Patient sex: M
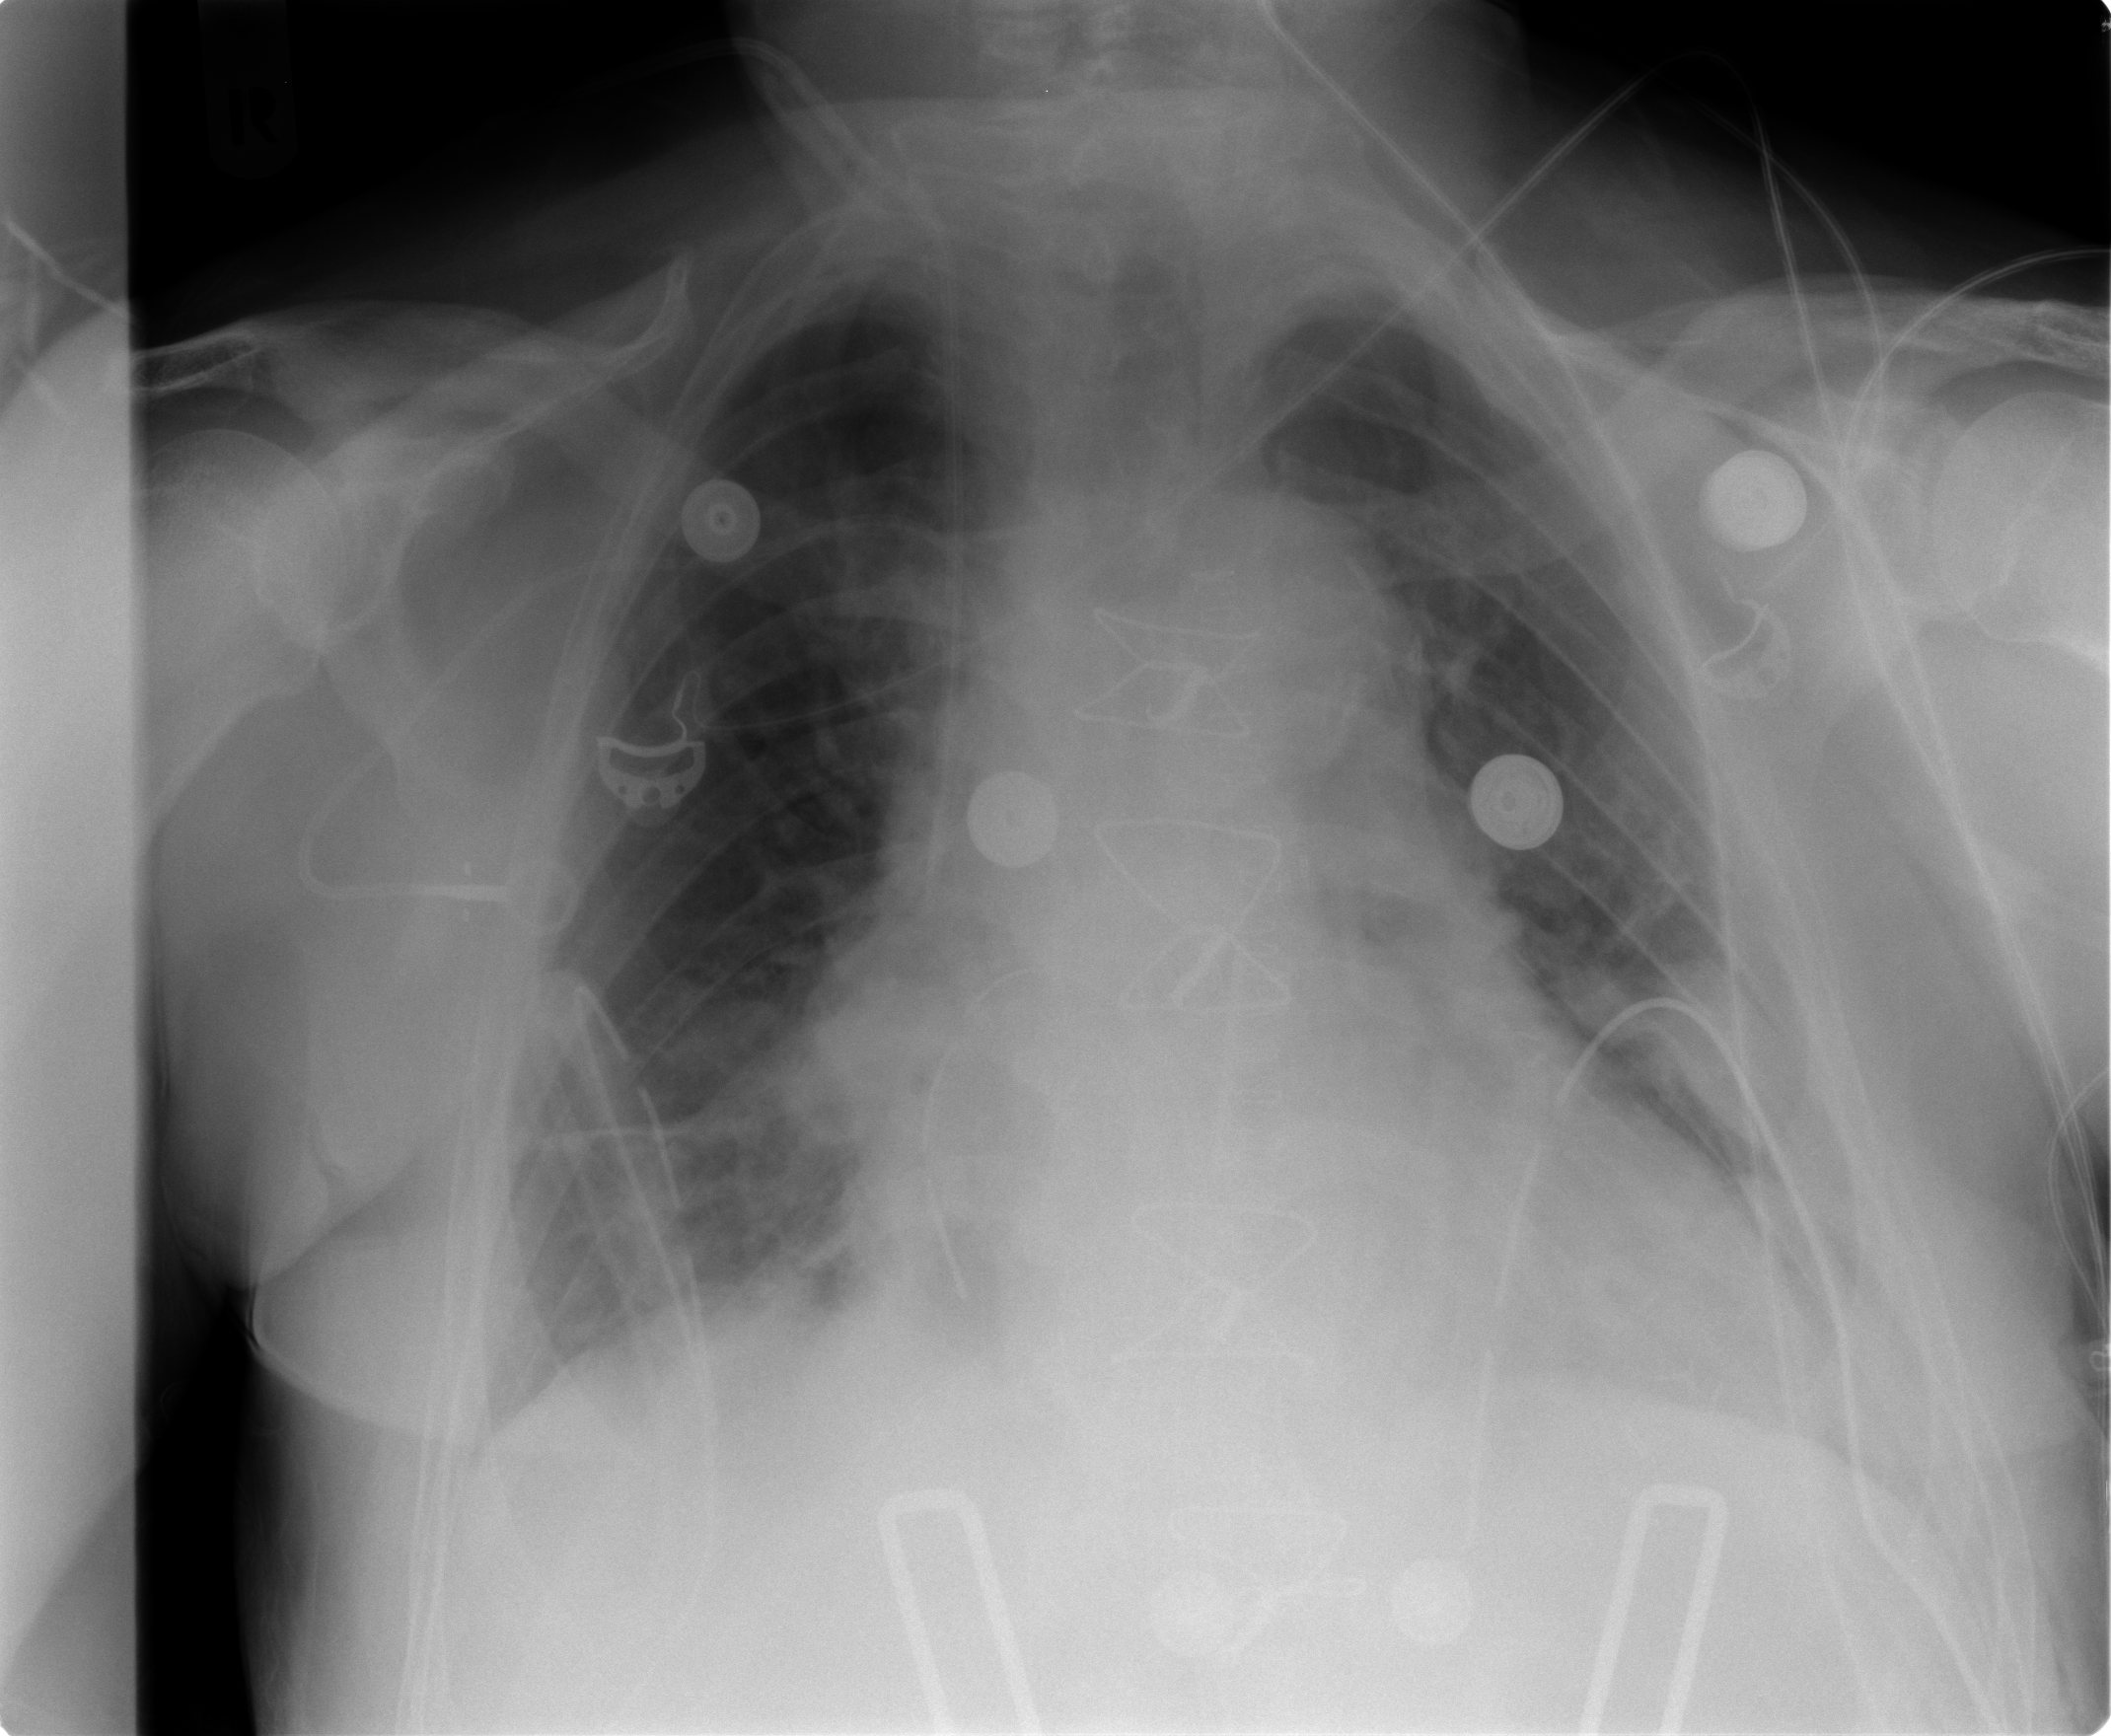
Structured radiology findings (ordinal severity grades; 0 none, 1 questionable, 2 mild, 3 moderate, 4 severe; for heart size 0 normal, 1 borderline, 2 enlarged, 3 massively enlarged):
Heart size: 2
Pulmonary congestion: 2
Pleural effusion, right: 0
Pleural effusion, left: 1
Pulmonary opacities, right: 1
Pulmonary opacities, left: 0
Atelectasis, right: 2
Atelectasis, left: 2